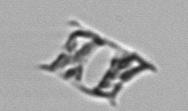
Label: Eucampia